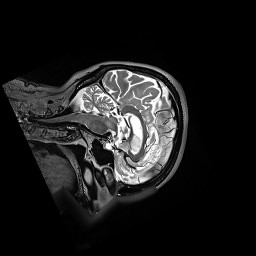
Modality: T2w
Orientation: sagittal
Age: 77
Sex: female